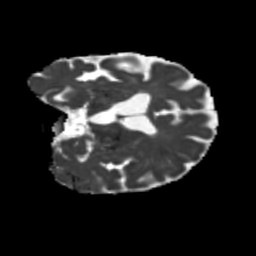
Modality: MD
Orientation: coronal
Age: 64
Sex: male
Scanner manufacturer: siemens
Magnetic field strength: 3 T
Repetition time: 5.25 s
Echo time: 0.08 s